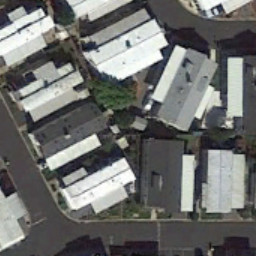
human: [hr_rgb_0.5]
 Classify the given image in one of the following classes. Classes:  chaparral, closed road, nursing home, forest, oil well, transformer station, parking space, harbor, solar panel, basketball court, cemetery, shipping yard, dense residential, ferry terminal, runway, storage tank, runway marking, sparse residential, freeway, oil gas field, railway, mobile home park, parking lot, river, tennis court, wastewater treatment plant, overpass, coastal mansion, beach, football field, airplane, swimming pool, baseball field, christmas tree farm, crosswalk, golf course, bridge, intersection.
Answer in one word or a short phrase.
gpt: mobile home park